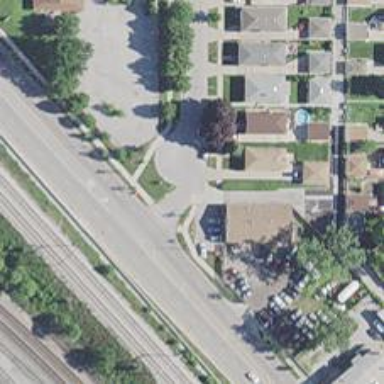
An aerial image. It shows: Alleyway designated as service road.